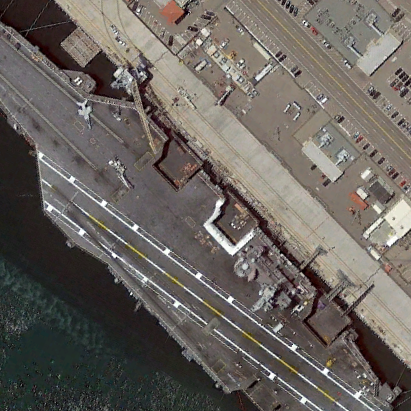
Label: Nimitz-class_aircraft_carrier